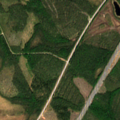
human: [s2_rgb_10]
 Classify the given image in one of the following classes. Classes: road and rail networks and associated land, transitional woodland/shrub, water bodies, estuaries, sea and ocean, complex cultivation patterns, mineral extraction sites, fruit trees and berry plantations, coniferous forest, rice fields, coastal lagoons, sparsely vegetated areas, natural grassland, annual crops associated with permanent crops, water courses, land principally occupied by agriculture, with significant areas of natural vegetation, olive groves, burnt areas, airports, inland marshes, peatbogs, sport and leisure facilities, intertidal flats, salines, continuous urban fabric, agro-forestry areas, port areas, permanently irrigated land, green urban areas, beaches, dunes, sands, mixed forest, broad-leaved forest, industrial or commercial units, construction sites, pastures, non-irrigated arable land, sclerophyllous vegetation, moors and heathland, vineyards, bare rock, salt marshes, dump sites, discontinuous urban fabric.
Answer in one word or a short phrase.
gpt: coniferous forest, mixed forest, transitional woodland/shrub